Interaction volume radius: 5 \u00c5
Interaction volume height: 10 \u00c5
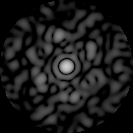
Disorder parameter: 0.7481